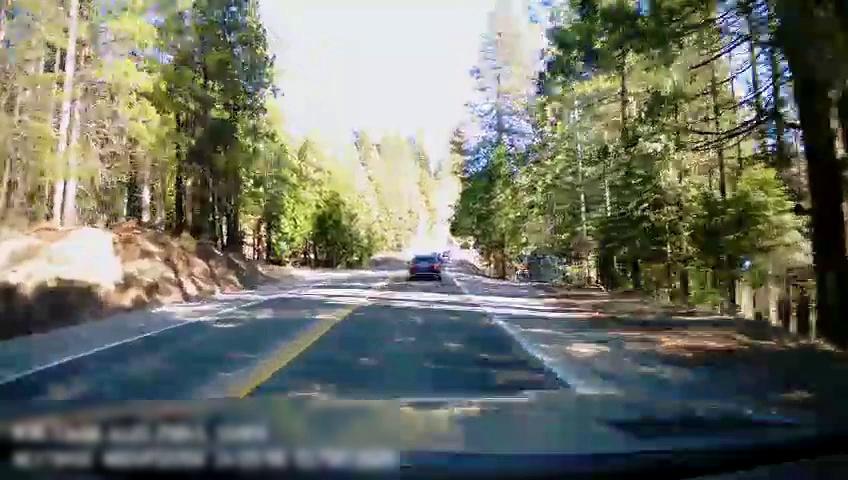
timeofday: Day
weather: Sunny
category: Drivable Space
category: Vehicles | Car
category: Vehicles | Car
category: Lanes | Opposite Lane
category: Lanes | Current Lane
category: Lanes | Current Lane